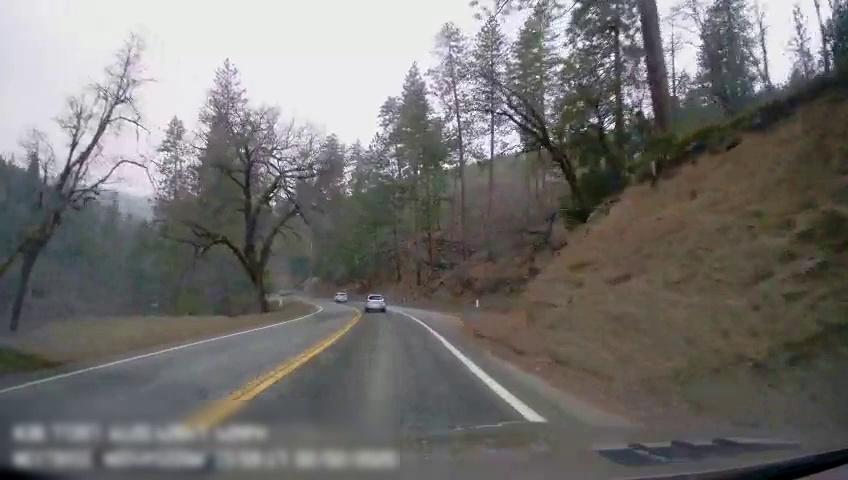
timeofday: Day
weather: Cloudy
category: Drivable Space
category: Vehicles | SUV
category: Vehicles | SUV
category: Lanes | Alternate Lane
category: Lanes | Current Lane
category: Lanes | Opposite Lane
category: Lanes | Opposite Lane